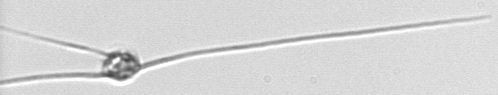
Label: Chaetoceros_danicus